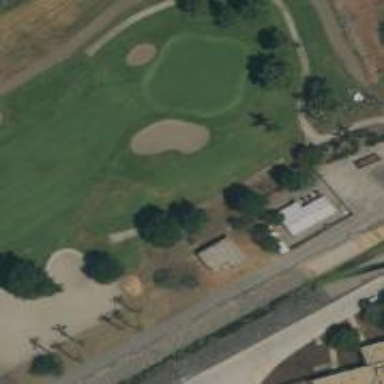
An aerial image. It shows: Service road designated as golf cart path.